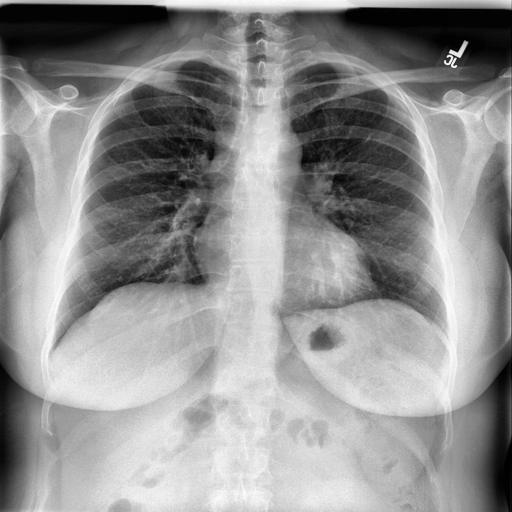
Finding: NORMAL